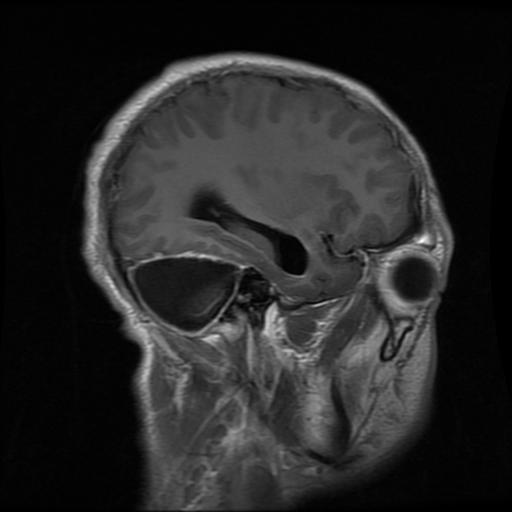
Label: glioma